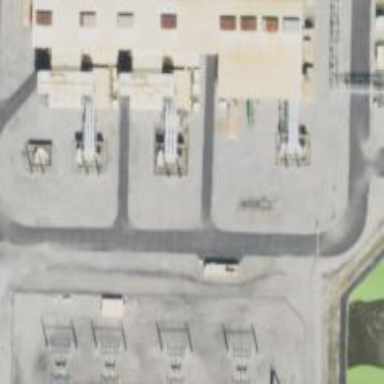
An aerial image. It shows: Gas turbine generator powered by gas.